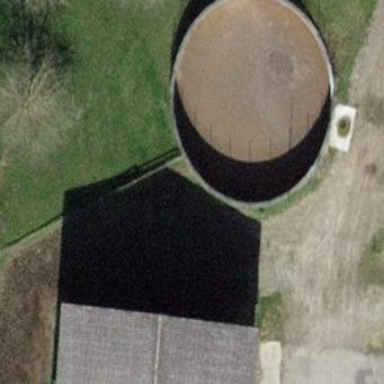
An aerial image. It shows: Building with storage tank.